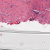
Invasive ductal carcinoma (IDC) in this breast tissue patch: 0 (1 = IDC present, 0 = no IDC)